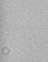
Label: camera_spot